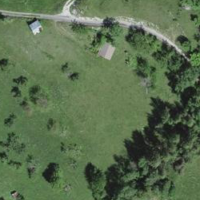
EUNIS habitat code: 43
Species observed at this site:
Euphorbia cyparissias